Interaction volume radius: 5 \u00c5
Interaction volume height: 10 \u00c5
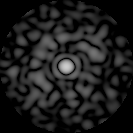
Disorder parameter: 0.848